Field crop: maize
Growth stage: 2
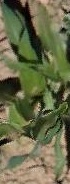
Species: maize